Interaction volume radius: 10 \u00c5
Interaction volume height: 10 \u00c5
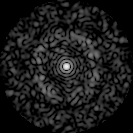
Disorder parameter: 0.8319